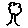
Label: tree